Field crop: maize
Growth stage: 2
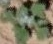
Species: chenopodium